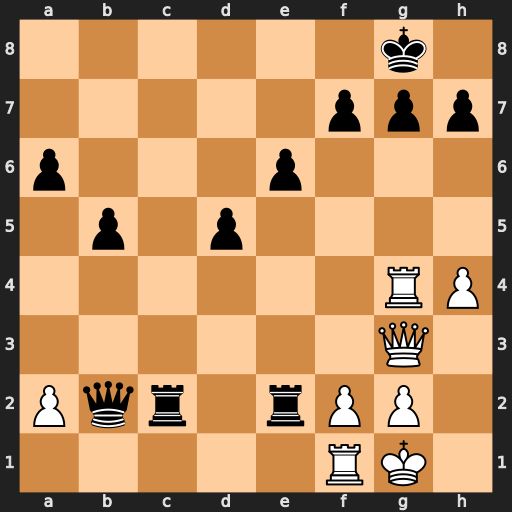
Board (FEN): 6k1/5ppp/p3p3/1p1p4/6RP/6Q1/Pqr1rPP1/5RK1
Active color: w
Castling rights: -
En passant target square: -
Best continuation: Qb8+ Rc8 Qxc8#